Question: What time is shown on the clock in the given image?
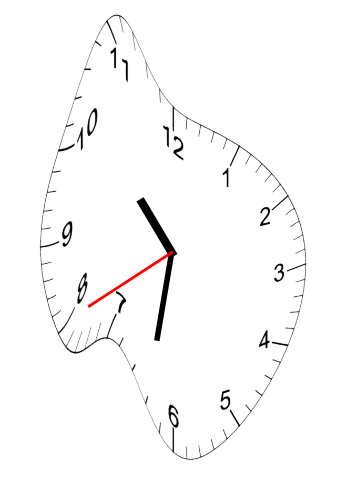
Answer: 10:31:40